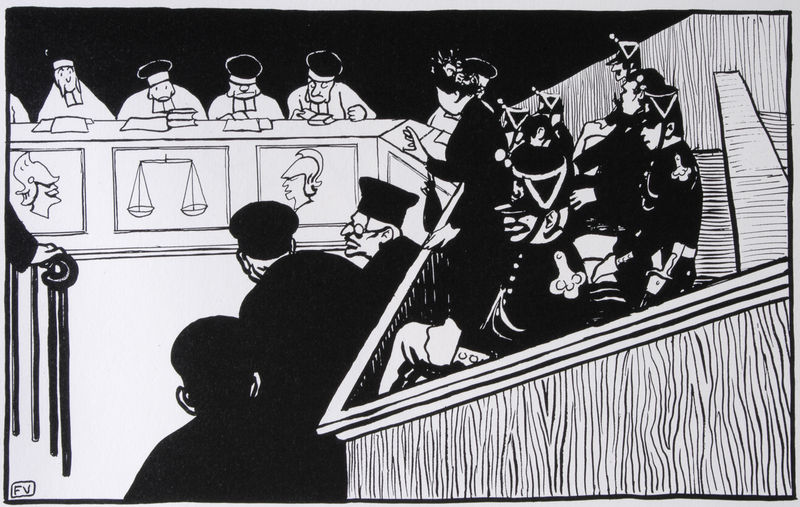
Titel: Im Gerichtssaal, Illustration für die Zeitschrift "Le Canard sauvage", 9. August
Künstler: Félix Vallotton
Standort: Lausanne
Institution: Galerie du Chêne
Schlagwörter: blätter, feder, hand, weiß, menschen, frau, geste, grau, holz, hut, hüte, männer, raum, rücken, schwarz, tisch, zeichnung, dame, gericht, mütze, mützen, profile, richter, wand, signatur, gitter, pose, ohren, holzschnitt, vallotton, bücher, papier, papiere, valloton, zuschauer, grafik, graphik, bank, saal, soldaten, karikatur, schnäuzer, büste, robe, geländer, knöpfe, felix, posen, vier, tusche, waage, wage, buch, brett, druck, druckgraphik, felix valloton, schwarz-weiß, monogramm, schraffur, comic, gendarme, militär, polizei, polizist, polizisten, uniform, uniformen, brille, soldat, epauletten, stempel, helm, verhandlung, armee, bänke, abwesend, akten, angeklagte, anklage, anklagebank, gerechtigkeit, gerichtsverhandlung, helme, justiz, katheder, kläger, maserung, schildmützen, schranke, schöffen, talar, talare, tressen, verteidiger, zeuge, zeugenstand, zichnung, sitzbank, monokel, justitia, justizia, holzmaserung, holzbänke, pickelhaube, bände, milität, gesetz, jury, iustitia, verhör, waagschalen, gerichtssaal, manner, angeklagter, anwälte, gerichtsszene, wachtmeister, gricht, karikastur, gerichtsdruck, vier richter